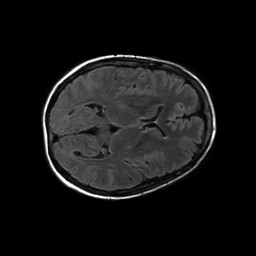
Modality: FLAIR
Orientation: axial
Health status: ill
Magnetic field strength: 3 T